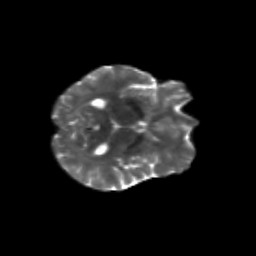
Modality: T2w
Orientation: axial
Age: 59
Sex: female
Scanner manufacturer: siemens
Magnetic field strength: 3 T
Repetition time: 4.71 s
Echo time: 0.0906 s